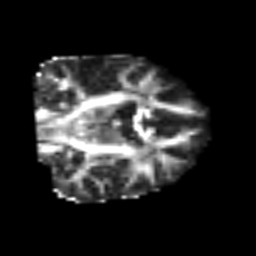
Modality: FA
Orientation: coronal
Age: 56
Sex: male
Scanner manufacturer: siemens
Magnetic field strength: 3 T
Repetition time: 6.1 s
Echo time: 0.101 s